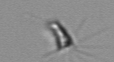
Label: Calciopappus